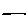
Label: line